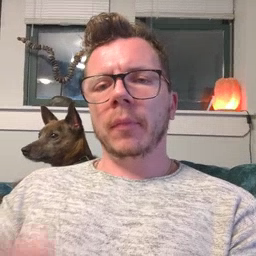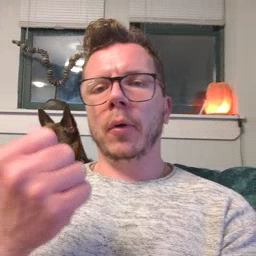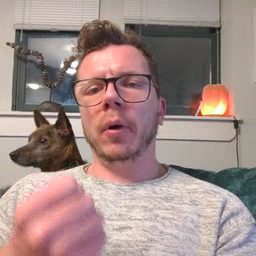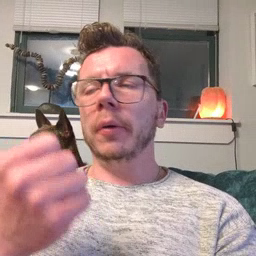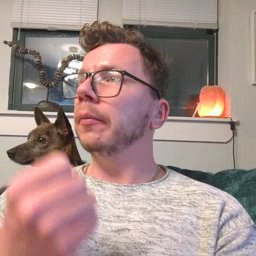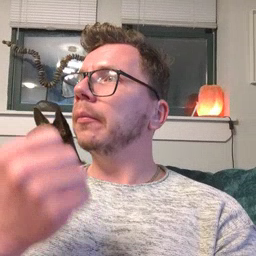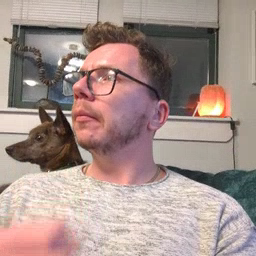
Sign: car